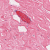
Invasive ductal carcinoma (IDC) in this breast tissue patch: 0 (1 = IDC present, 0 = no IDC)